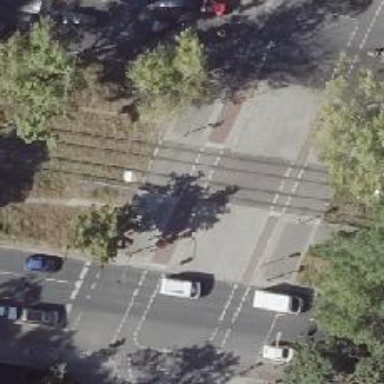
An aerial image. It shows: Tram crossing on the railway.